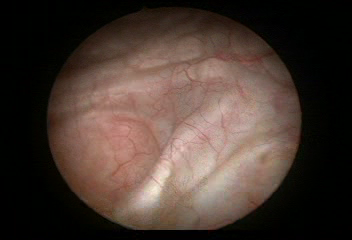
Modality: WLC
Class: Anatomical landmarks
Subclass: UreteralOrifice
Bladder cancer association: No
Annotated structures: Left ureteral orifice